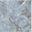
Piece: xx